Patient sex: M
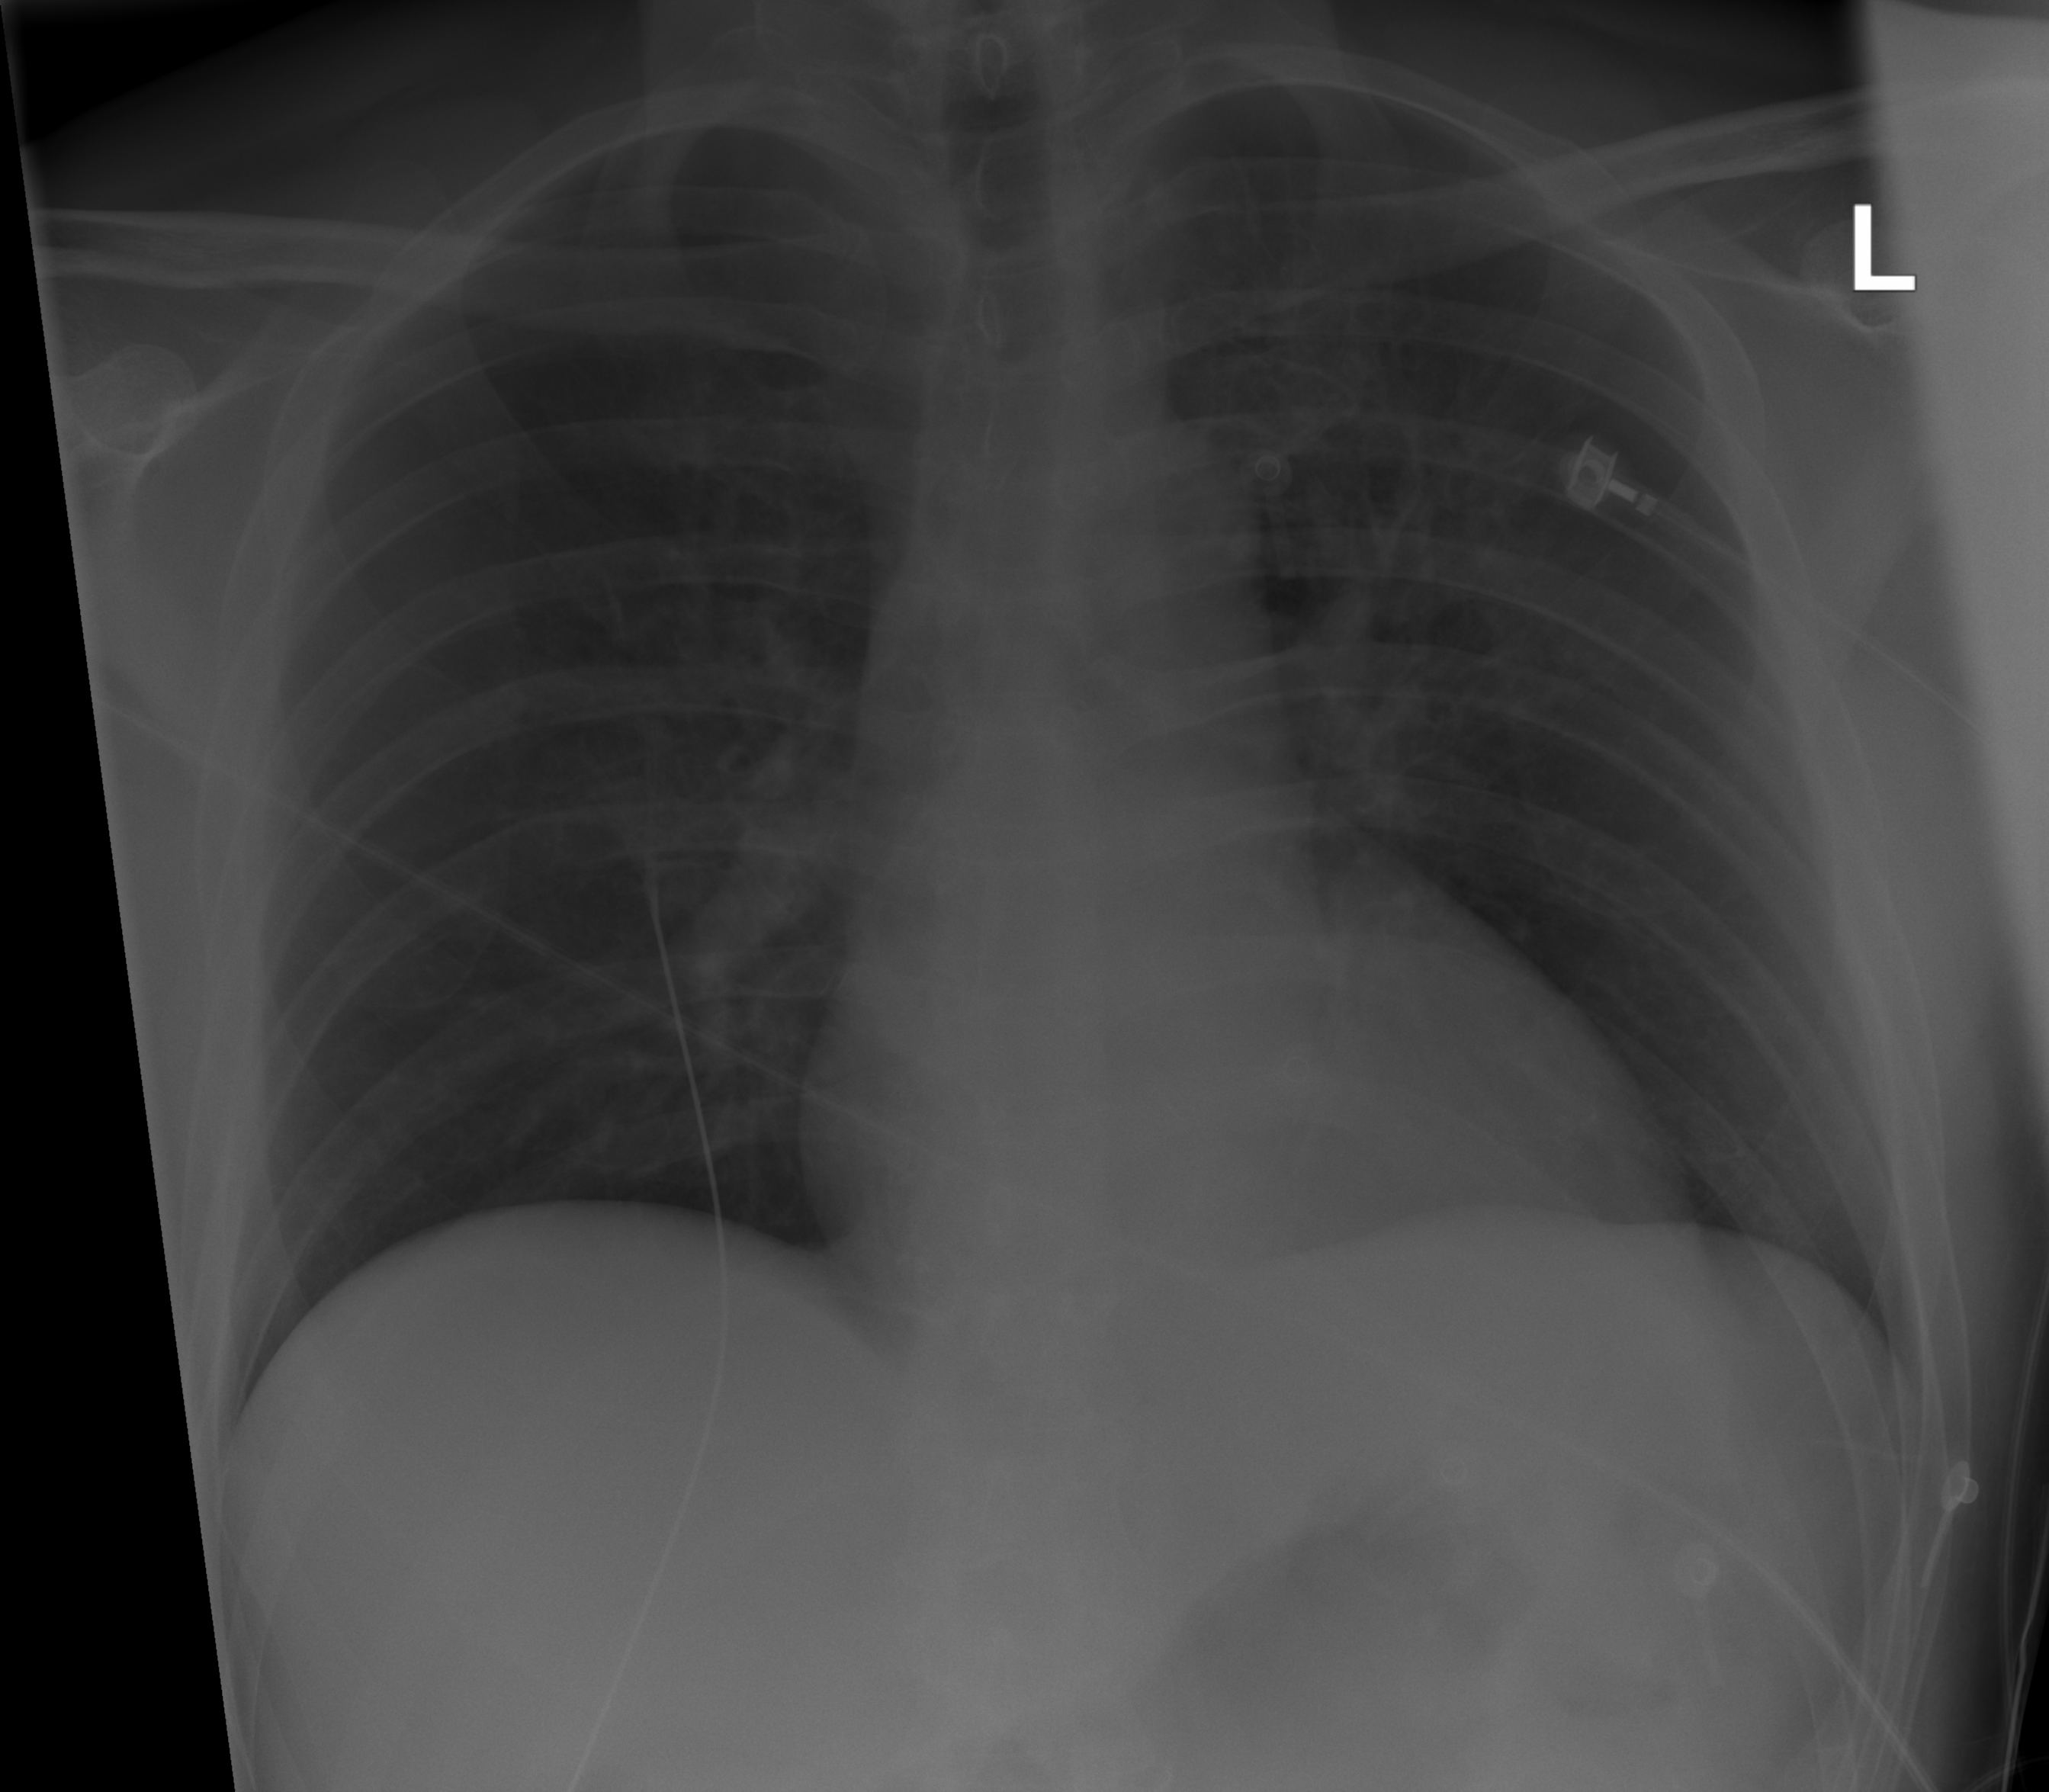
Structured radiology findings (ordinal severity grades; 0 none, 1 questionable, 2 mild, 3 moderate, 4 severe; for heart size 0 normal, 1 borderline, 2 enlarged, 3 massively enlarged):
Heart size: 0
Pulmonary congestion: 2
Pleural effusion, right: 0
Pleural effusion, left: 0
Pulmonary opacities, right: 0
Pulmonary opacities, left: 0
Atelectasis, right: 0
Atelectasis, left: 0